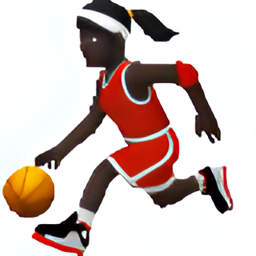
Name: woman with ball type 6
Emoji: ⛹🏿‍♀️
Group: People & Body
Sub-group: person-sport